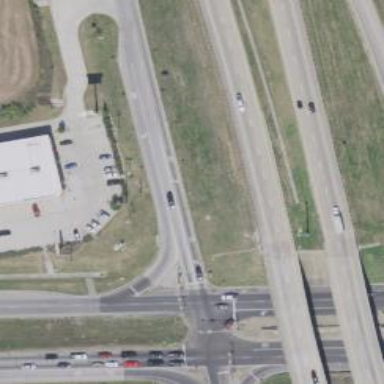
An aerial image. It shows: Asphalt tertiary road with frontage road.